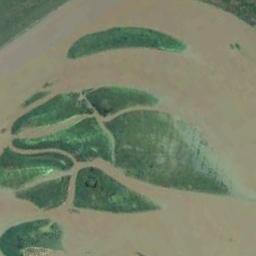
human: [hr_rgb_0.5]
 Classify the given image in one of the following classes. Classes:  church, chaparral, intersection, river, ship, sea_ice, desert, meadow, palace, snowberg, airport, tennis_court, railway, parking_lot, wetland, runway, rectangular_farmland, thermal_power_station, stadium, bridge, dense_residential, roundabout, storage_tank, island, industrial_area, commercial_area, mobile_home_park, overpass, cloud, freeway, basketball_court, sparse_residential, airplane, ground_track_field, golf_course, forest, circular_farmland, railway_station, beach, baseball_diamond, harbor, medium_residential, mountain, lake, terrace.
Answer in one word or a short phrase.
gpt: island